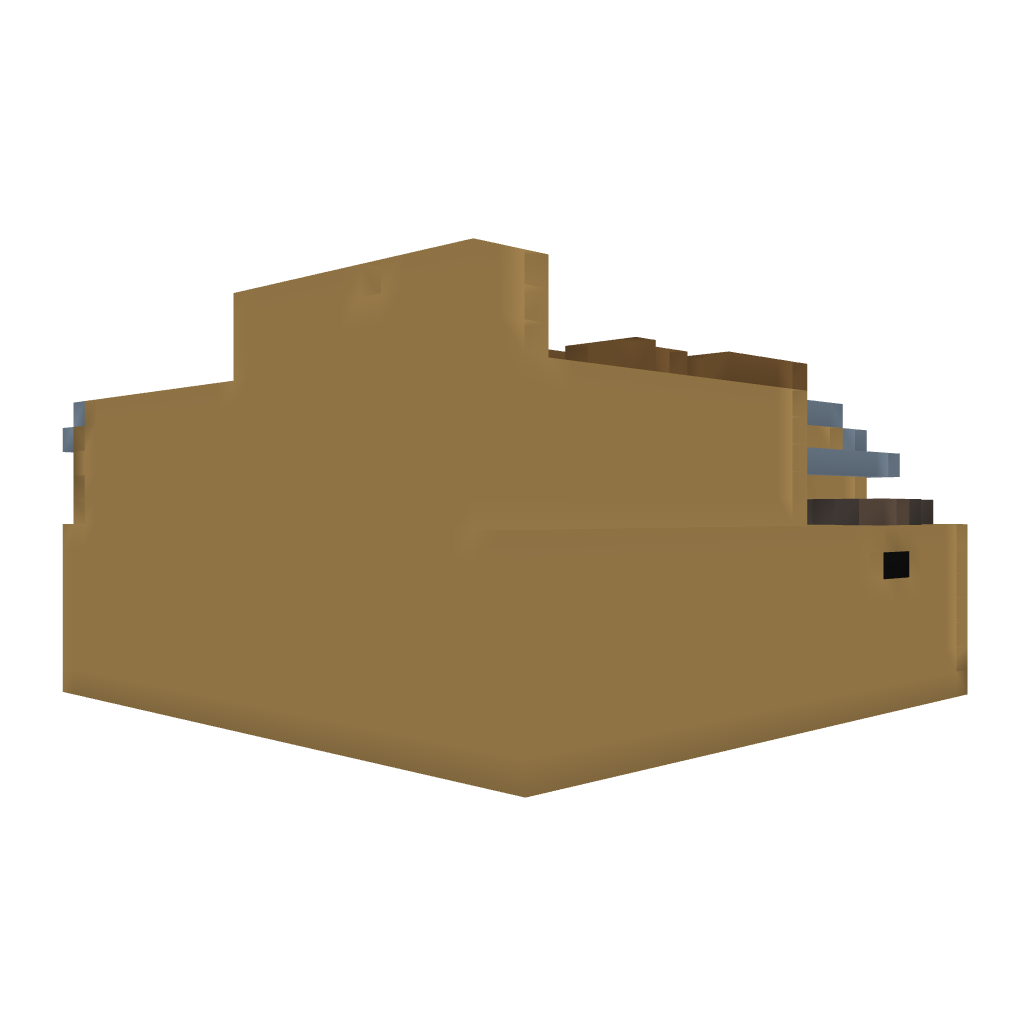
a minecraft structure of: Train Depot/Station